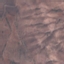
Land use / land cover: HerbaceousVegetation